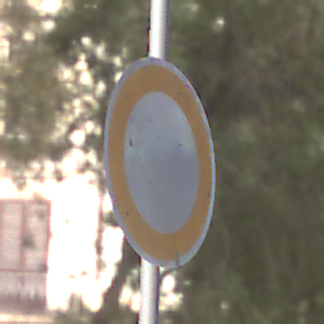
Verkehrszeichen: VerbotFahrzeugeAllerArt
Umgebung: Outdoor, Suburban
Tageszeit: MorningAfternoon
Wetter: PartlyCloudy
Licht: Natural
Jahreszeit: NotSpecified
Kontrast: LowContrast